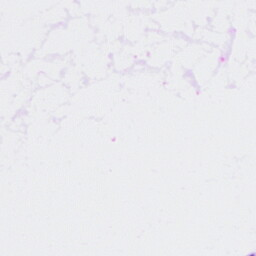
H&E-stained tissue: Ovarian